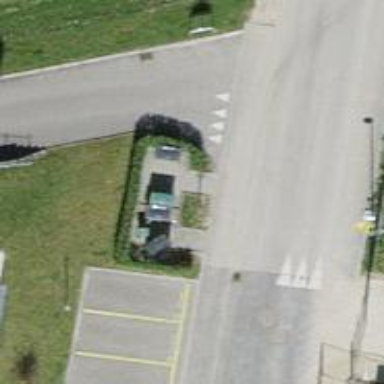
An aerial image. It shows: Waste disposal facility.